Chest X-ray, AP view. Patient: 49 years old, sex M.
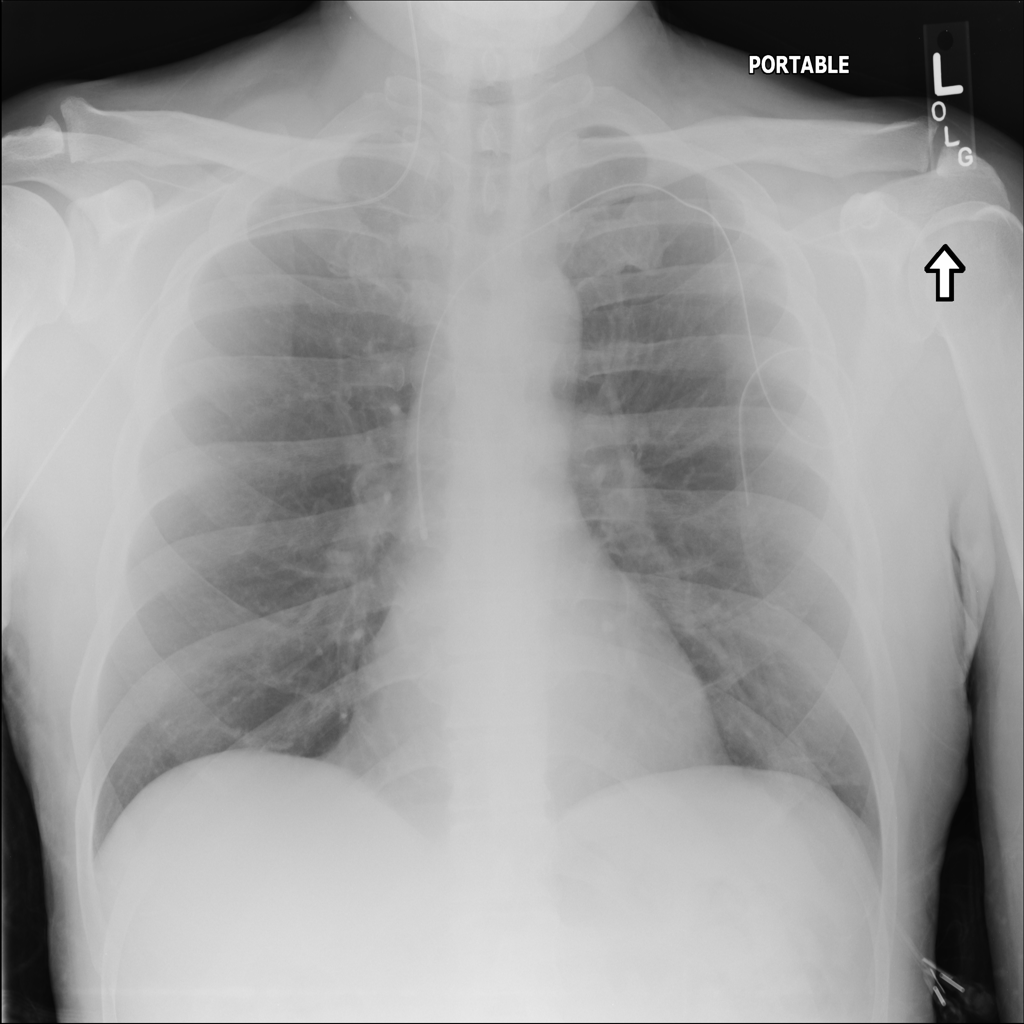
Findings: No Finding